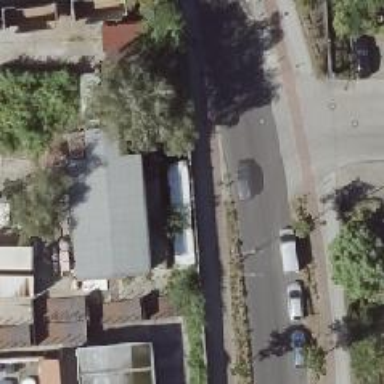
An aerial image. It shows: Residential road with asphalt surface. There is separate cycle track and sidewalks on both sides.